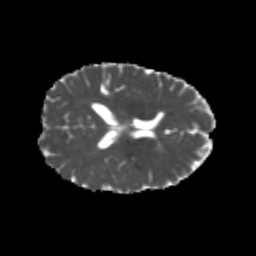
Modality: MD
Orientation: axial
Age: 22
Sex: female
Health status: healthy
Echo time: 0.074 s